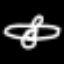
Label: airplane